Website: apple
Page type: payment
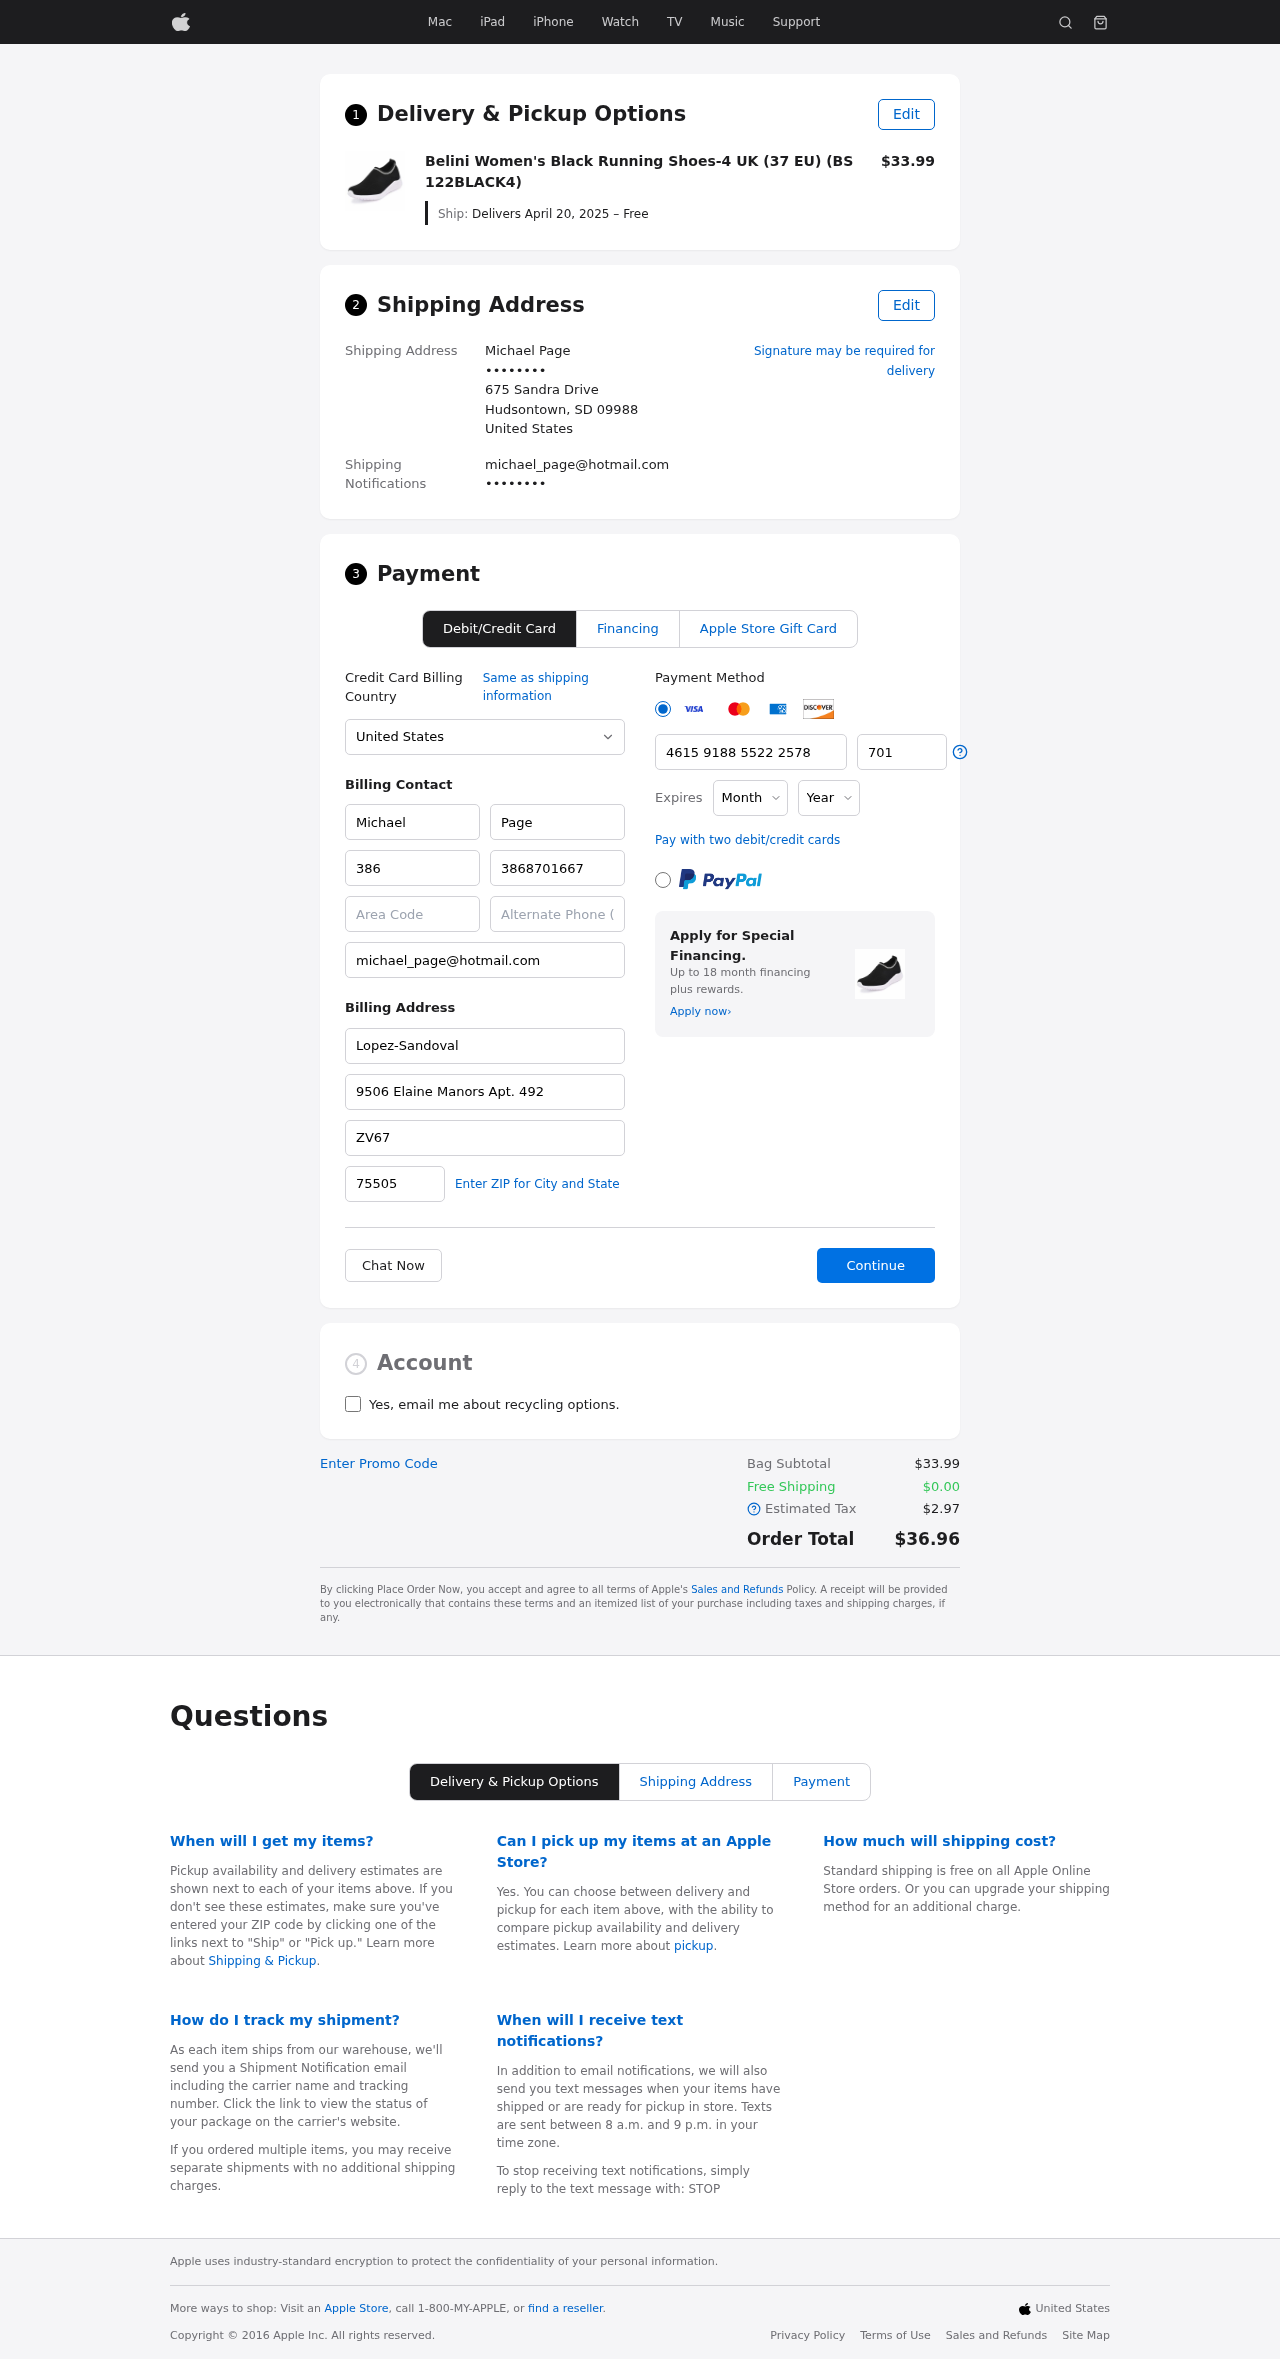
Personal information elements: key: PII_CARD_CVV
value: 701
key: PII_CARD_EXPIRY_MONTH
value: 05
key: PII_CARD_EXPIRY_YEAR
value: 28
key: PII_CARD_NUMBER
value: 4615 9188 5522 2578
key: PII_CITY_STATE_ZIP
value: Hudsontown, SD 09988
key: PII_COMPANY
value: Lopez-Sandoval
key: PII_COUNTRY
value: United States
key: PII_EMAIL
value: michael_page@hotmail.com
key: PII_EMAIL2
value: michael_page@hotmail.com
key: PII_FIRSTNAME
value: Michael
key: PII_FULLNAME
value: Michael Page
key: PII_LASTNAME
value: Page
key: PII_PHONE3
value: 3868701667
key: PII_PHONE_AREA
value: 386
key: PII_POSTCODE2
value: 75505
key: PII_SECURITY_CODE
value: ZV67
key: PII_STREET
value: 675 Sandra Drive
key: PII_STREET2
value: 9506 Elaine Manors Apt. 492
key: PII_PHONE
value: ••••••••
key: PII_PHONE2
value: ••••••••
Product elements: key: PRODUCT1_NAME
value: Belini Women's Black Running Shoes-4 UK (37 EU) (BS 122BLACK4)
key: PRODUCT1_PRICE
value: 33.99
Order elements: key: ORDER_DELIVERY_DATE
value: Delivers April 20, 2025 – Free
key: ORDER_SUBTOTAL
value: $33.99
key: ORDER_SHIPPING_COST
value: $0.00
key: ORDER_TAX
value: $2.97
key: ORDER_TOTAL
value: $36.96